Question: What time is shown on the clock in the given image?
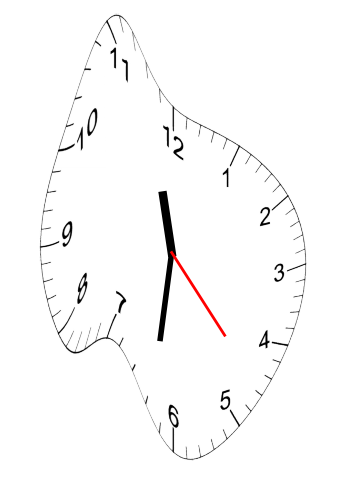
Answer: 11:31:23